Interaction volume radius: 5 \u00c5
Interaction volume height: 10 \u00c5
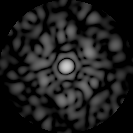
Disorder parameter: 0.7797